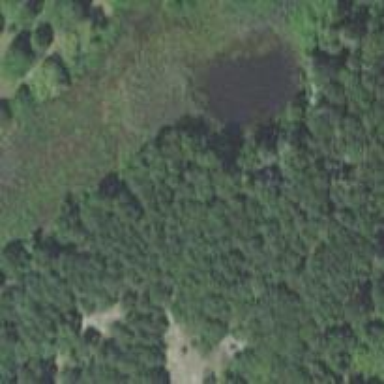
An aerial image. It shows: Marshy wetland area.